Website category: university
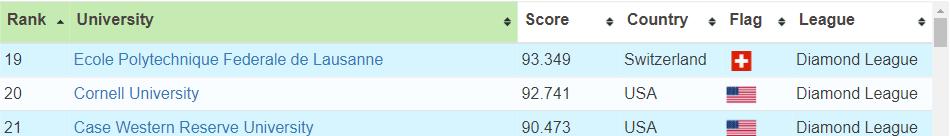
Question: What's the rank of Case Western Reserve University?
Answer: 21

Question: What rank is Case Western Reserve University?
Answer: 21

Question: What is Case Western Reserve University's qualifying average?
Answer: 21

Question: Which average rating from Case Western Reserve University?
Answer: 21

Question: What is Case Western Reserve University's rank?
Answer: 21

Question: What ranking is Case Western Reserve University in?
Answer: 21

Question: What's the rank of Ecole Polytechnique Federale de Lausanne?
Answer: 19

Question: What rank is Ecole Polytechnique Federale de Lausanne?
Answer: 19

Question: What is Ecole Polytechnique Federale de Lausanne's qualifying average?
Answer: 19

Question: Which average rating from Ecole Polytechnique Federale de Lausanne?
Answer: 19

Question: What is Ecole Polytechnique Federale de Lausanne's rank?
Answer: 19

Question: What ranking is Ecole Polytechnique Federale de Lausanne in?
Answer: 19

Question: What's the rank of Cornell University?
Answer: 20

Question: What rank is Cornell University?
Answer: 20

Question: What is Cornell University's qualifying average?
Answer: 20

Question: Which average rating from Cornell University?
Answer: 20

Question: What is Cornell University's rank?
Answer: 20

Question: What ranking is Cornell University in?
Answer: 20

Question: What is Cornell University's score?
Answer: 92.741

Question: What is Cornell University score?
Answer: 92.741

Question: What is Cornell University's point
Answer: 92.741

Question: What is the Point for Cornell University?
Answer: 92.741

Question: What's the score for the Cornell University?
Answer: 92.741

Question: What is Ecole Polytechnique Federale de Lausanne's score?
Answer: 93.349

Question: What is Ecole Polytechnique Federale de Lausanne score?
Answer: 93.349

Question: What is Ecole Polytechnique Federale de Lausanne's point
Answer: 93.349

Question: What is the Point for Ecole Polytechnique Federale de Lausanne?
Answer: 93.349

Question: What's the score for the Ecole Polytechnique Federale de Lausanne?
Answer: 93.349

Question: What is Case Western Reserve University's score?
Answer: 90.473

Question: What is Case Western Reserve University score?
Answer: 90.473

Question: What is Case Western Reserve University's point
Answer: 90.473

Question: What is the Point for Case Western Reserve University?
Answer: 90.473

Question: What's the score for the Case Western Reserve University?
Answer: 90.473

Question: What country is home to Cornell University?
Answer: USA

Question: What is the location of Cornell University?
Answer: USA

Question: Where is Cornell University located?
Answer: USA

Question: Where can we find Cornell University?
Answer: USA

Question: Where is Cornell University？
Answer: USA

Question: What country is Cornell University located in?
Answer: USA

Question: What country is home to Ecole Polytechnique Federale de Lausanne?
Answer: Switzerland

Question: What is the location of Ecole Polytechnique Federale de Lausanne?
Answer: Switzerland

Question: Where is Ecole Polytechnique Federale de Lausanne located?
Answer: Switzerland

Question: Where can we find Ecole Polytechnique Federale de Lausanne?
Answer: Switzerland

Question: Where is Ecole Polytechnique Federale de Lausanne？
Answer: Switzerland

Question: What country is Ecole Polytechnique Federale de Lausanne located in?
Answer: Switzerland

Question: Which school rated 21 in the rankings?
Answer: Case Western Reserve University

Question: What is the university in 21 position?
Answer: Case Western Reserve University

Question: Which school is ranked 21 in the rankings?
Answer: Case Western Reserve University

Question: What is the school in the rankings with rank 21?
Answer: Case Western Reserve University

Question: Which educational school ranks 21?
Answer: Case Western Reserve University

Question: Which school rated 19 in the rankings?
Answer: Ecole Polytechnique Federale de Lausanne

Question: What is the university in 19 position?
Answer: Ecole Polytechnique Federale de Lausanne

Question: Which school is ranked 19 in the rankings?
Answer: Ecole Polytechnique Federale de Lausanne

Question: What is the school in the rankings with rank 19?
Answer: Ecole Polytechnique Federale de Lausanne

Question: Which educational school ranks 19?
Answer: Ecole Polytechnique Federale de Lausanne

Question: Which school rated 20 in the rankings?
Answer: Cornell University

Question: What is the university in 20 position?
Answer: Cornell University

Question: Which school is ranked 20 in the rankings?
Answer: Cornell University

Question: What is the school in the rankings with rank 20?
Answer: Cornell University

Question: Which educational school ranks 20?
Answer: Cornell University

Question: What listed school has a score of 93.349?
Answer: Ecole Polytechnique Federale de Lausanne

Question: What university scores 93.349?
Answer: Ecole Polytechnique Federale de Lausanne

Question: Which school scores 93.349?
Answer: Ecole Polytechnique Federale de Lausanne

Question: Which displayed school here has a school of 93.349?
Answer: Ecole Polytechnique Federale de Lausanne